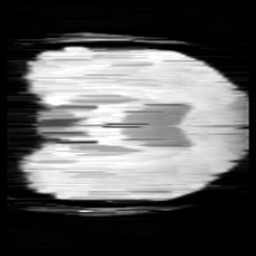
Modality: minIP
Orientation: coronal
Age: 10
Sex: male
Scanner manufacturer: siemens
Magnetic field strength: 3 T
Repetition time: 0.027 s
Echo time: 0.02 s